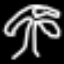
Label: palm tree